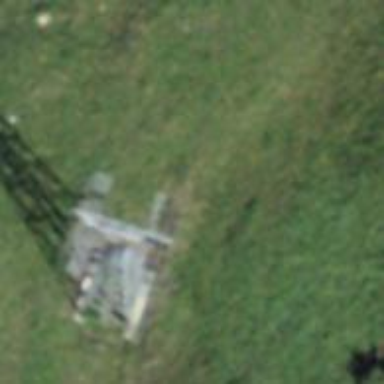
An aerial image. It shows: Pylon used for aerialway.